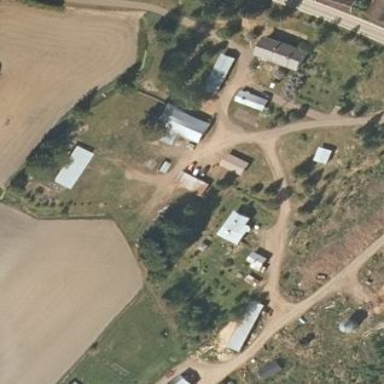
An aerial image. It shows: Farmyard area.